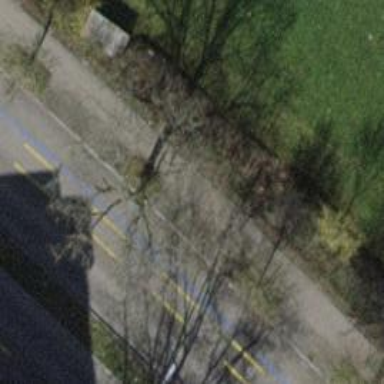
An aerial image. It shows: Avenue of trees.